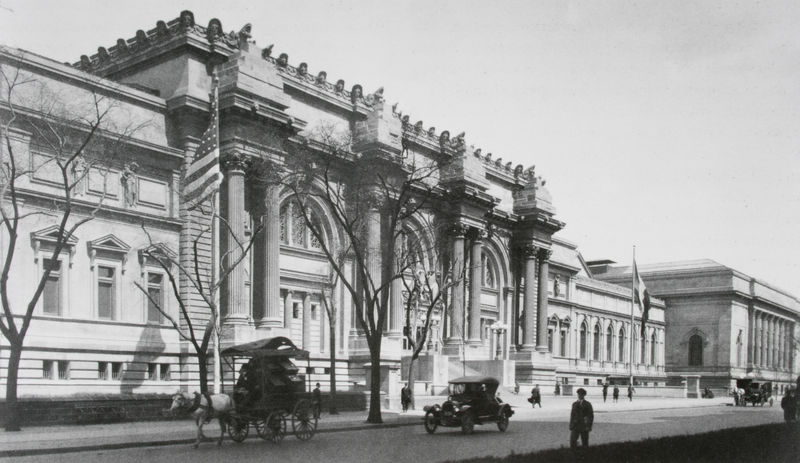
Titel: Fifth Avenue facade of the Metropolitan Museum of Art, New York
Künstler: Richard Morris Hunt
Standort: New York
Institution: The Metropolitan Museum of Art
Schlagwörter: baum, blau, blätter, himmel, mann, schatten, weiß, wolken, bäume, menschen, stadt, äste, fenster, glas, grau, köpfe, licht, männer, paris, schwarz, strasse, säule, säulen, dach, gebäude, haus, schloss, weg, wiese, alt, architektur, mensch, stein, stamm, klassizismus, renaissance, pferd, pony, räder, vorbau, fahnen, fassade, fahne, flagge, laufen, giebel, mauer, allee, kahl, herbst, winter, amerika, droschke, fußgänger, kutsche, kutschen, bank, auto, rad, rundbogen, wagen, fahnenmast, stämme, treppe, stufen, foto, fotografie, photographie, bögen, berlin, gehsteig, münchen, palast, spaziergang, gehweg, schwarzweiß, kutscher, schimmel, kapitelle, photo, fahren, fries, dreiecksgiebel, rustika, gesims, residenz, mezzanin, ross, geäst, historismus, kongress, frühjahr, museum, usa, spaziergänger, stange, london, parlament, automobil, autos, hasu, zwanziger, botschaft, fuhrwerk, reichstag, attika, pferdewagen, universität, dreissiger, schwarz/weiss, america, limousine, korinthische säulen, amt, gedoppelte säulen, redikula, himmel#, auto foto, straßeweg, pfedr, universit#t, afoto, amerkika